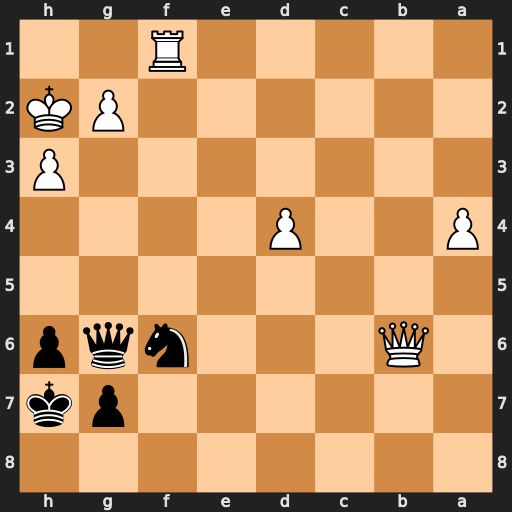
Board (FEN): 8/6pk/1Q3nqp/8/P2P4/7P/6PK/5R2
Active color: b
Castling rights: -
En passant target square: -
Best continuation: Ng4+ Kg3 Qxb6